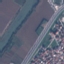
Land use / land cover: Highway